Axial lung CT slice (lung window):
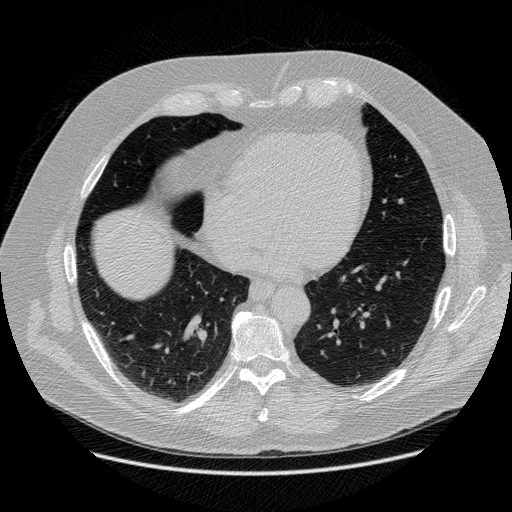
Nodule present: no